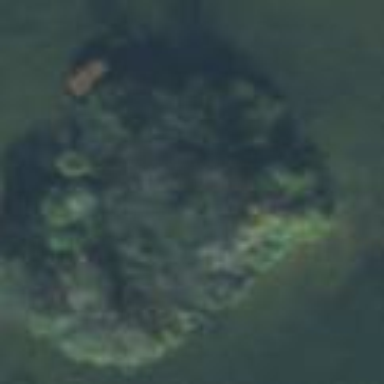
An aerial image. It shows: Islet.